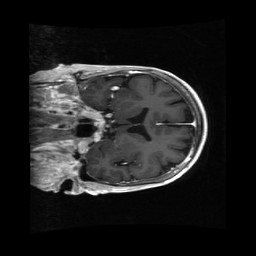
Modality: T1w
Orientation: coronal
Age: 65
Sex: female
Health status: ill